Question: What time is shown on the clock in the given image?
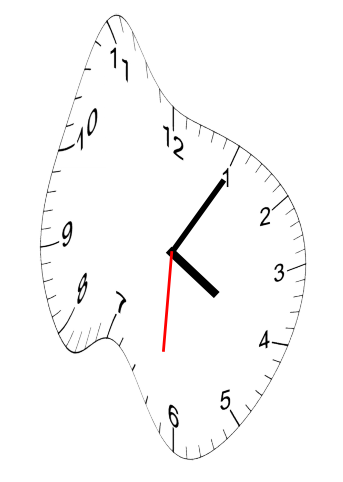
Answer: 04:05:31